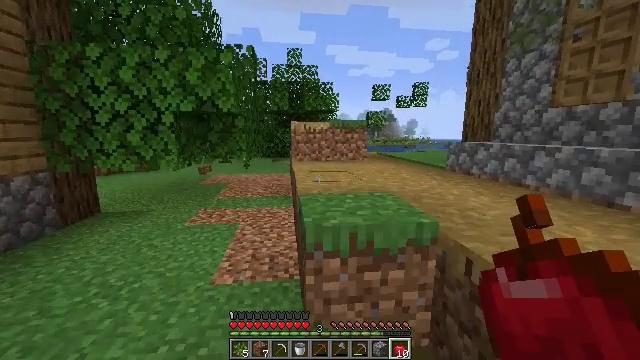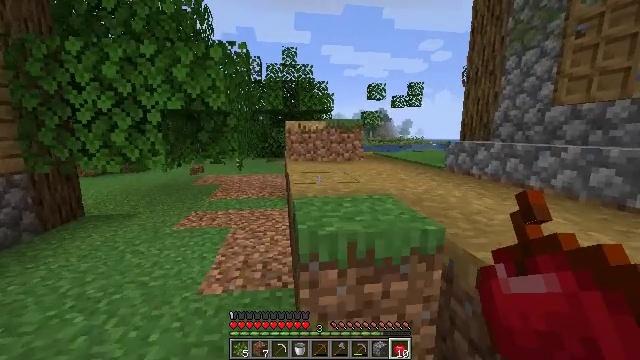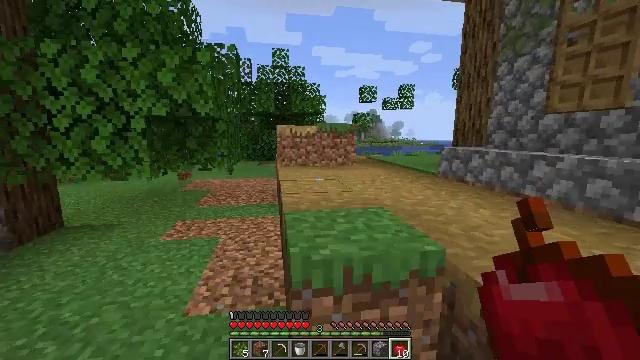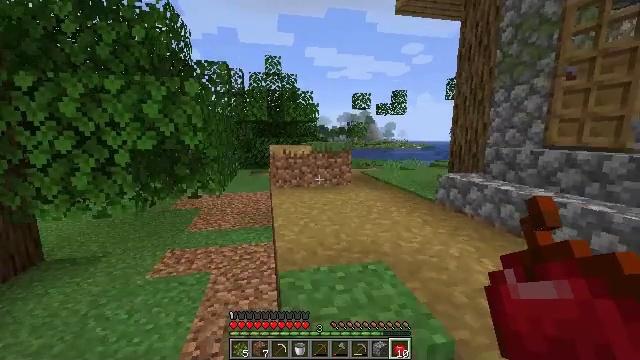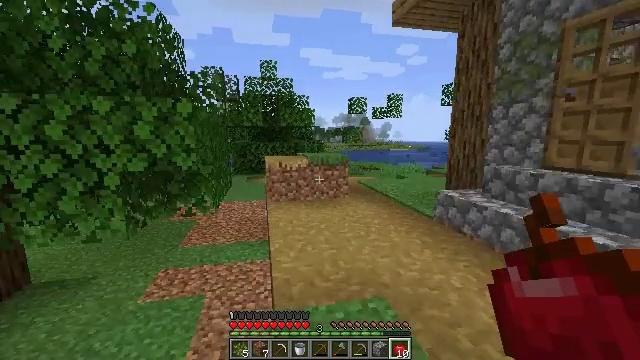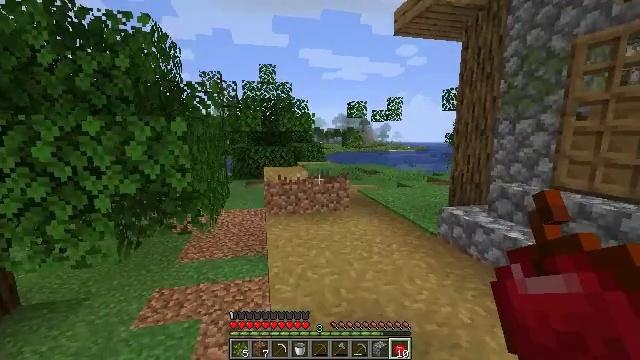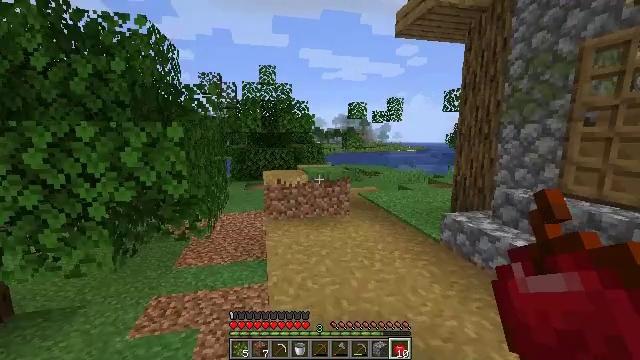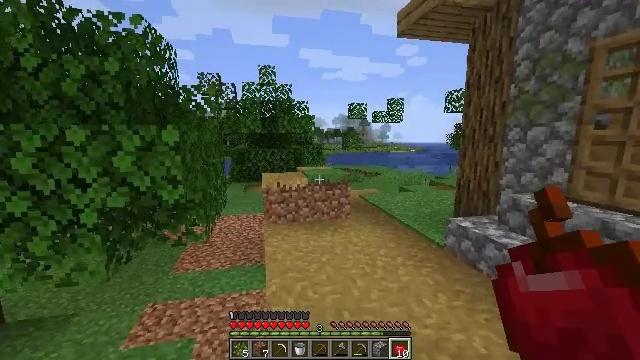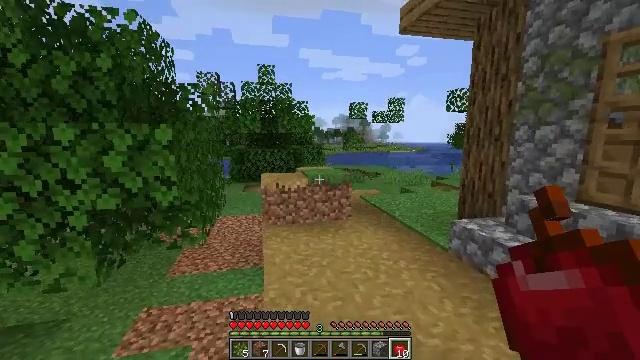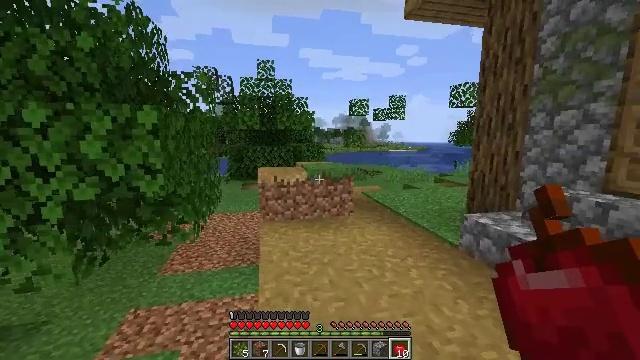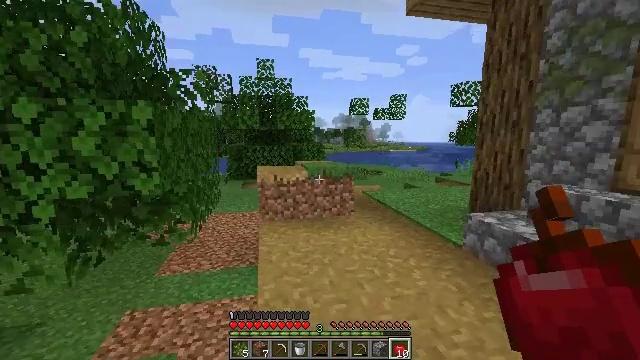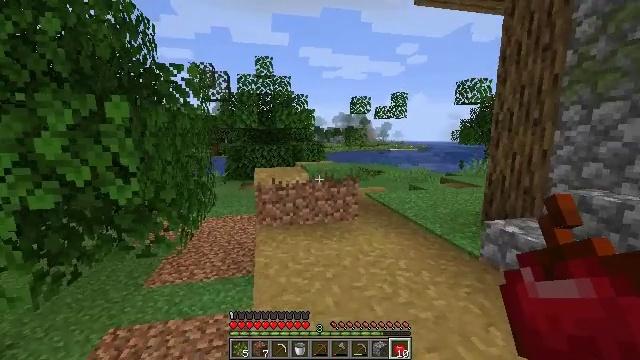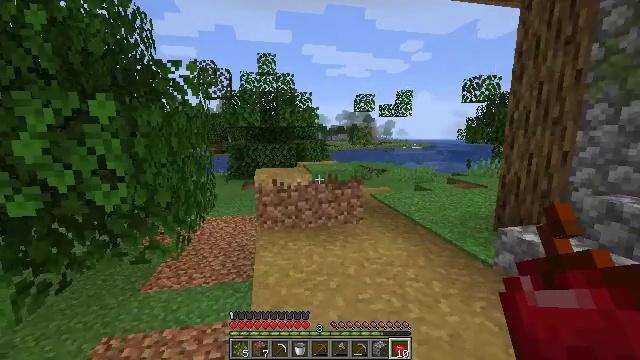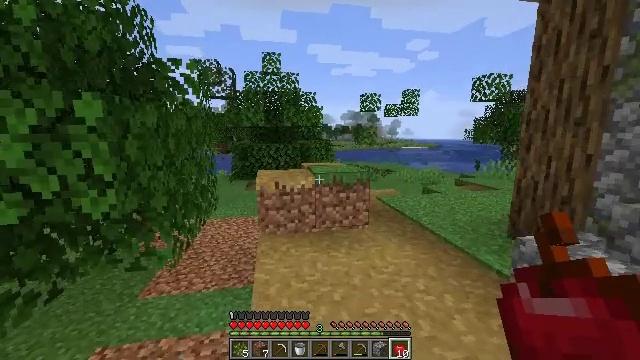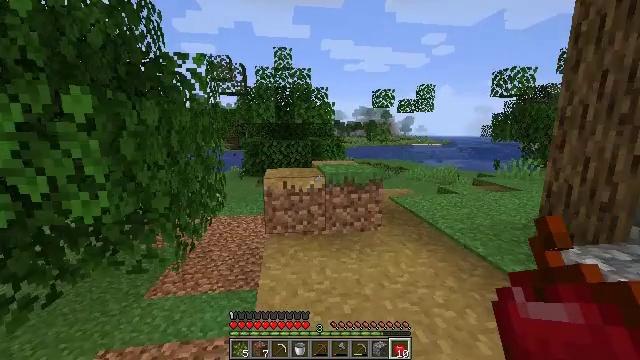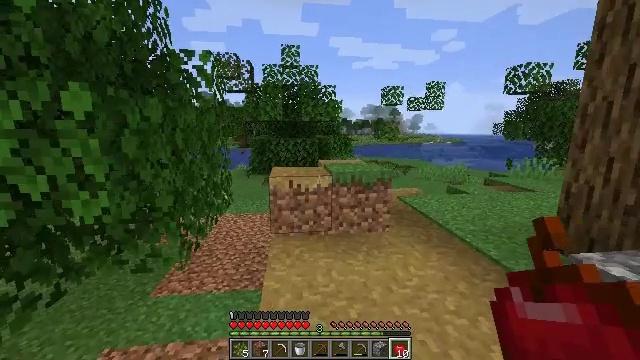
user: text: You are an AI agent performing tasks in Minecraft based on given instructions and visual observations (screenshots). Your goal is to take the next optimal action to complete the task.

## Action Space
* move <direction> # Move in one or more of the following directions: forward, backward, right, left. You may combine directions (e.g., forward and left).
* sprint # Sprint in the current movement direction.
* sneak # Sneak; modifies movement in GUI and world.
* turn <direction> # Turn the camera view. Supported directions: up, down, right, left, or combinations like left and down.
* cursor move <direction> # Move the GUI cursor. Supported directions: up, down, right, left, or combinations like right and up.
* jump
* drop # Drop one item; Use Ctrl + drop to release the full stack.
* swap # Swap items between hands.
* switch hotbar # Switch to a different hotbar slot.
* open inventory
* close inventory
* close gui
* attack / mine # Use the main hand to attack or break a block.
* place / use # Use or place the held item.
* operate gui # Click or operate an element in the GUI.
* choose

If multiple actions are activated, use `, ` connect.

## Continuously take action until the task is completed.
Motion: motion action
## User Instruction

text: Attack the grass path to restore it to dirt.
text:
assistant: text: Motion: move forward, turn right
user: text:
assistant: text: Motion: move forward, turn right, jump
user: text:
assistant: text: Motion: move forward, turn right, jump
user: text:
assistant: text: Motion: move forward, jump
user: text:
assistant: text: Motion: move forward, jump
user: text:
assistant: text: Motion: move forward, jump
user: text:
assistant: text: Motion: move forward
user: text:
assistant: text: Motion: move forward
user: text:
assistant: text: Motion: move forward
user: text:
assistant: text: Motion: move forward
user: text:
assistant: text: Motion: move forward
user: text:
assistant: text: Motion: move forward
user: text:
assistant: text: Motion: move forward, turn left
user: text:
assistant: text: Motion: move forward, turn left
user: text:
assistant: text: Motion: move forward, turn left
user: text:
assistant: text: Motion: move forward
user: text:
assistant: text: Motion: move forward, turn left
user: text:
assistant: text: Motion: move forward, turn left
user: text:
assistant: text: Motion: move forward, turn left
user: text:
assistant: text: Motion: move forward, turn left
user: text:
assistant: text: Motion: move forward, turn left
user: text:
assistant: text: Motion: move forward, turn left
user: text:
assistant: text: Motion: move forward, turn left
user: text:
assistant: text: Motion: move forward, turn left
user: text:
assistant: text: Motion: move forward, turn left
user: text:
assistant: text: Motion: move forward, turn left
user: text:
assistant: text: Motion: move forward, turn left
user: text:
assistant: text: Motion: move forward
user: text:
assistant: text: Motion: move forward
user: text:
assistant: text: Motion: move forward